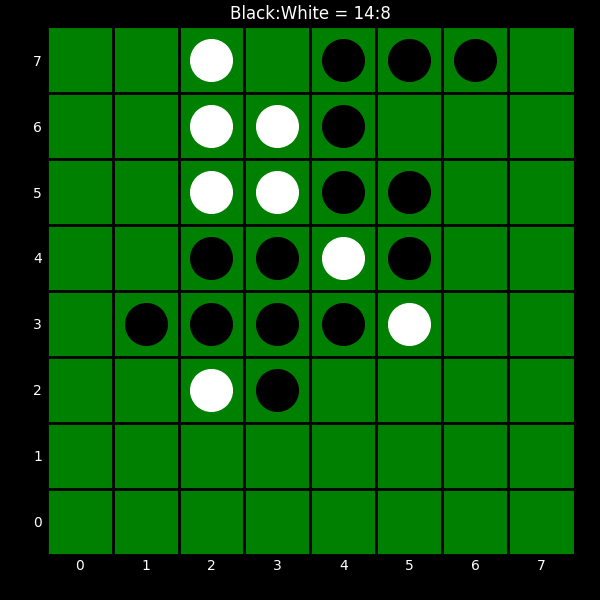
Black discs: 14
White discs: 8